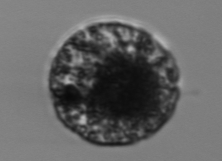
Label: Vicicitus_globosus